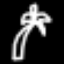
Label: palm tree